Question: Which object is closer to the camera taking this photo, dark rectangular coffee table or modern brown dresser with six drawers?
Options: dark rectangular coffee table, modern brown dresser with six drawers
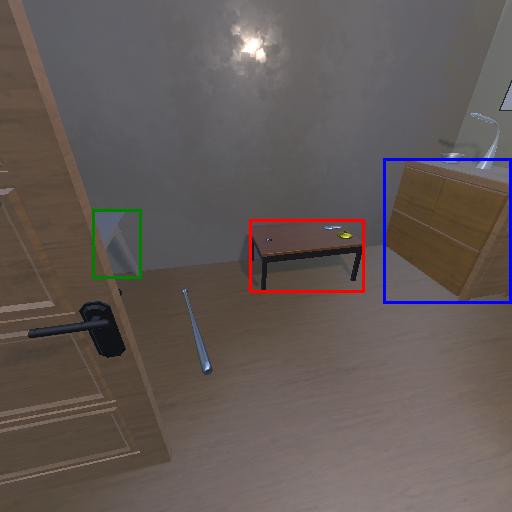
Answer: dark rectangular coffee table